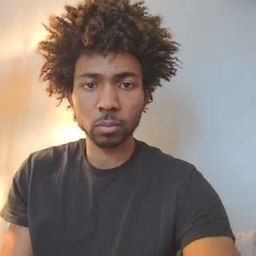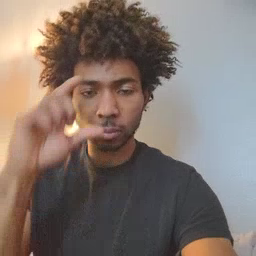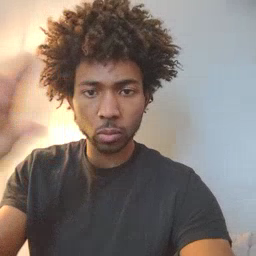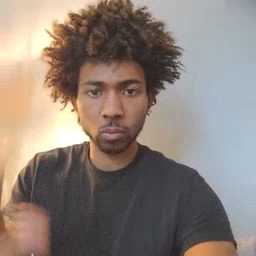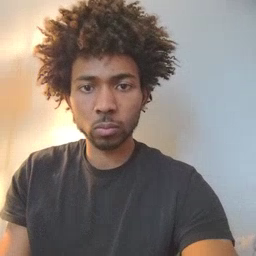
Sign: moon